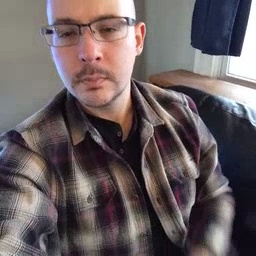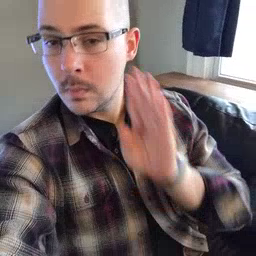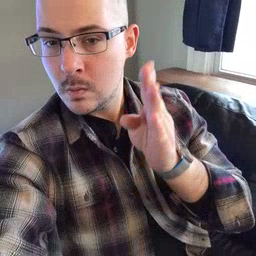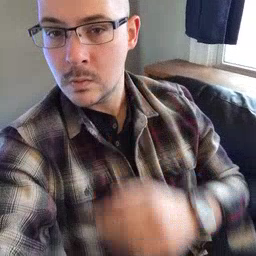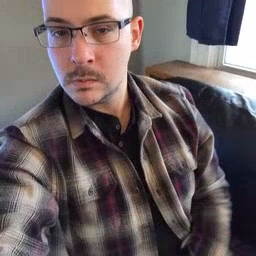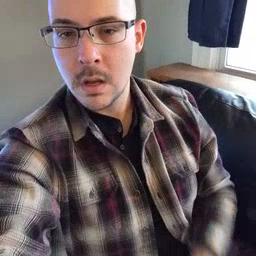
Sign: hello